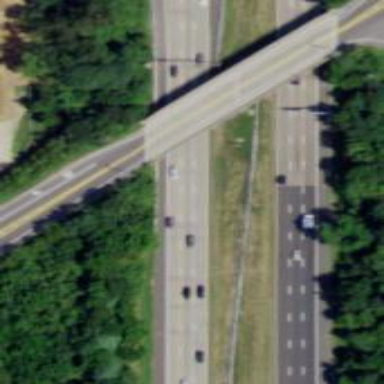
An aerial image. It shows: Urban freeway or expressway.